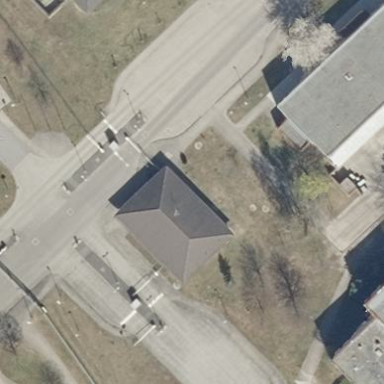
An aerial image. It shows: Building with hipped roof colored black.